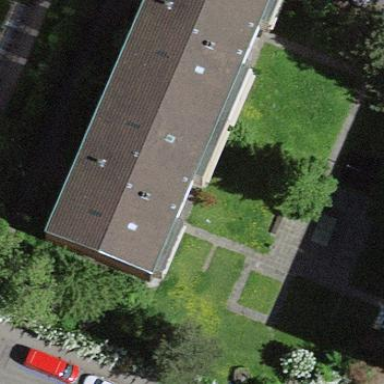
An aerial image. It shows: Building with apartments and flat roof.